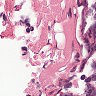
Metastatic tissue present: no